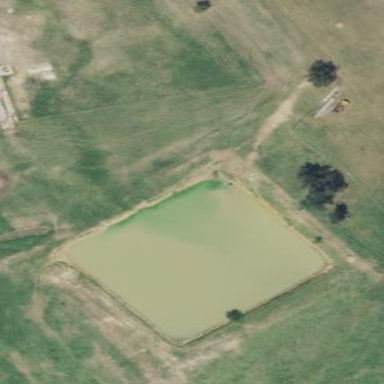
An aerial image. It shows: Pond with natural water.